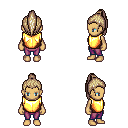
a pixel art fantasy rpg character, female body template, human, tanned skin, gold chest armor, magenta pants, white blonde long topknot hairstyle, four views (front, back, left, right), 2x2 character sprite sheet, small pixel art, hard edges, no anti-aliasing